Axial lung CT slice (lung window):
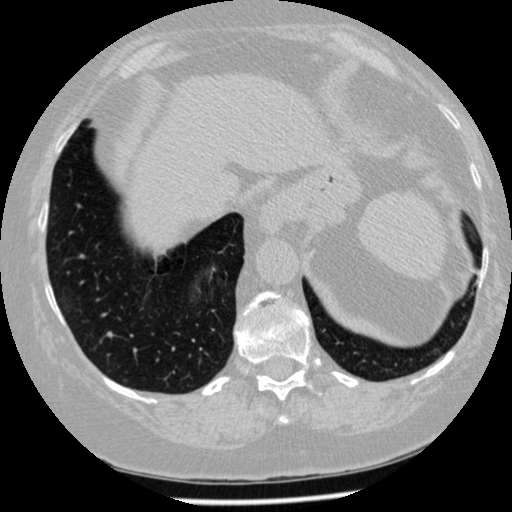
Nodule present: no